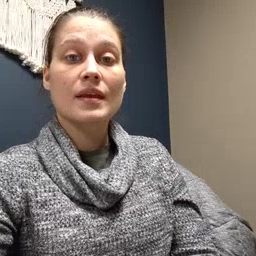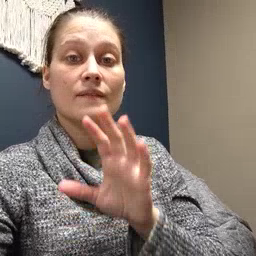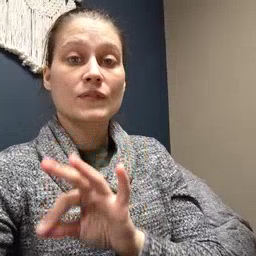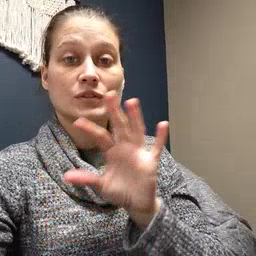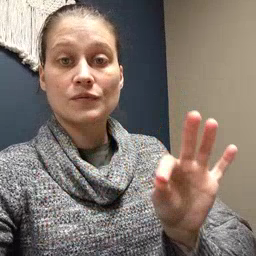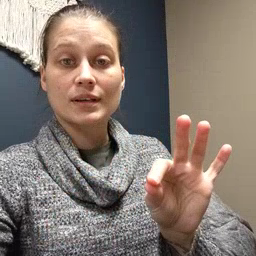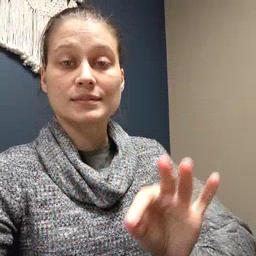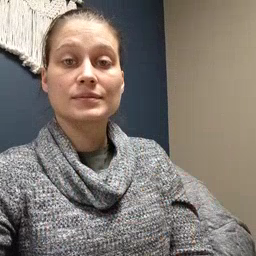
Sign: frenchfries